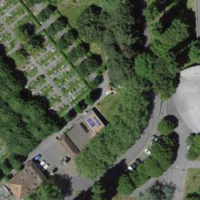
EUNIS habitat code: 53
Species observed at this site:
Hedera helix